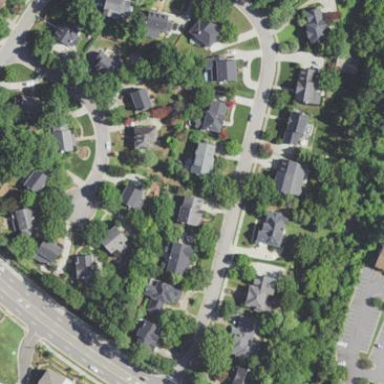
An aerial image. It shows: Residential area within neighborhood.